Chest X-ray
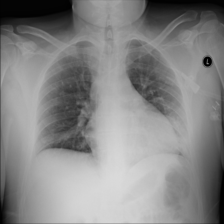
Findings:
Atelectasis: negative
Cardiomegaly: negative
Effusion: negative
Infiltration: negative
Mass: negative
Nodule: negative
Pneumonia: negative
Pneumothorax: negative
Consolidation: negative
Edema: negative
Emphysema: negative
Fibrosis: negative
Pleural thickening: negative
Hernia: negative